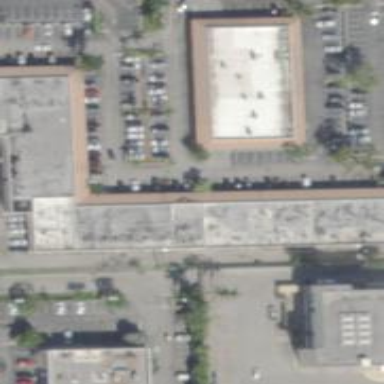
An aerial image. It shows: Retail building.